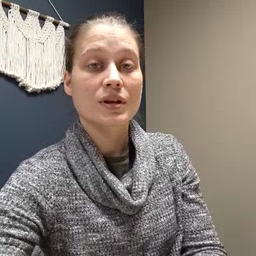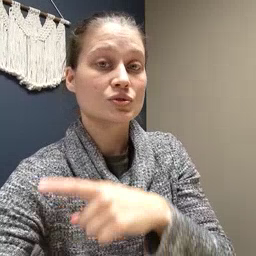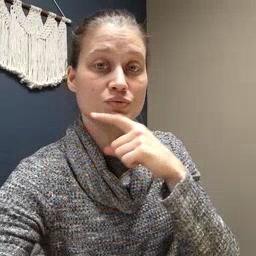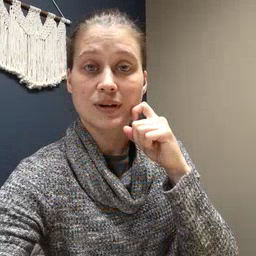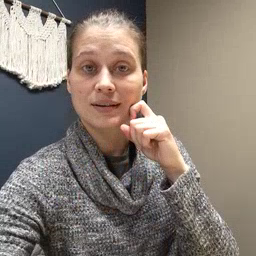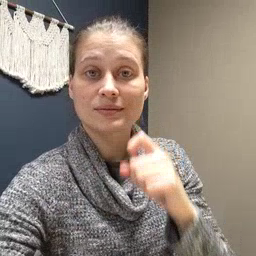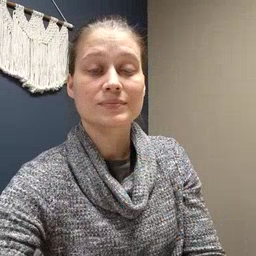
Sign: dry